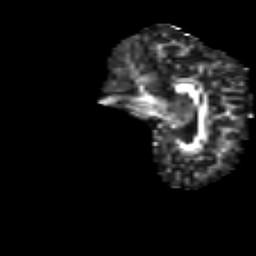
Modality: FA
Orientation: sagittal
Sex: female
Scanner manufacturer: siemens
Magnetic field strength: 3 T
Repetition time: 5 s
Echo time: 0.071 s